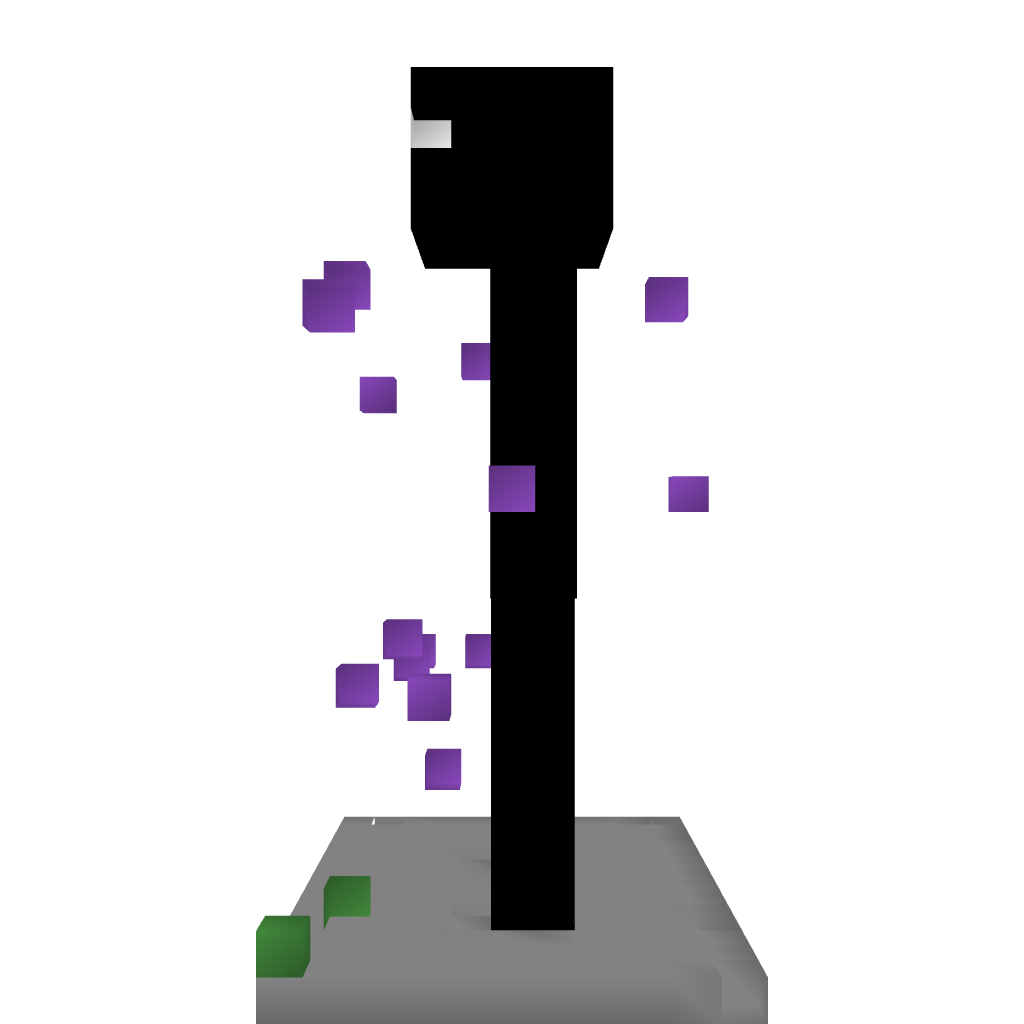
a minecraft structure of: Enderman good quality